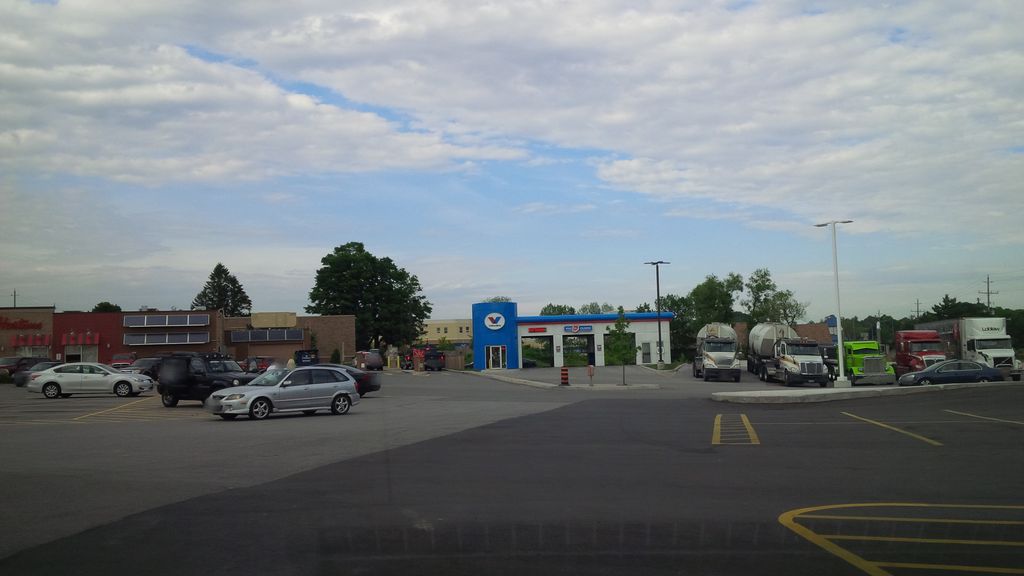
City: hamilton